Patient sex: M
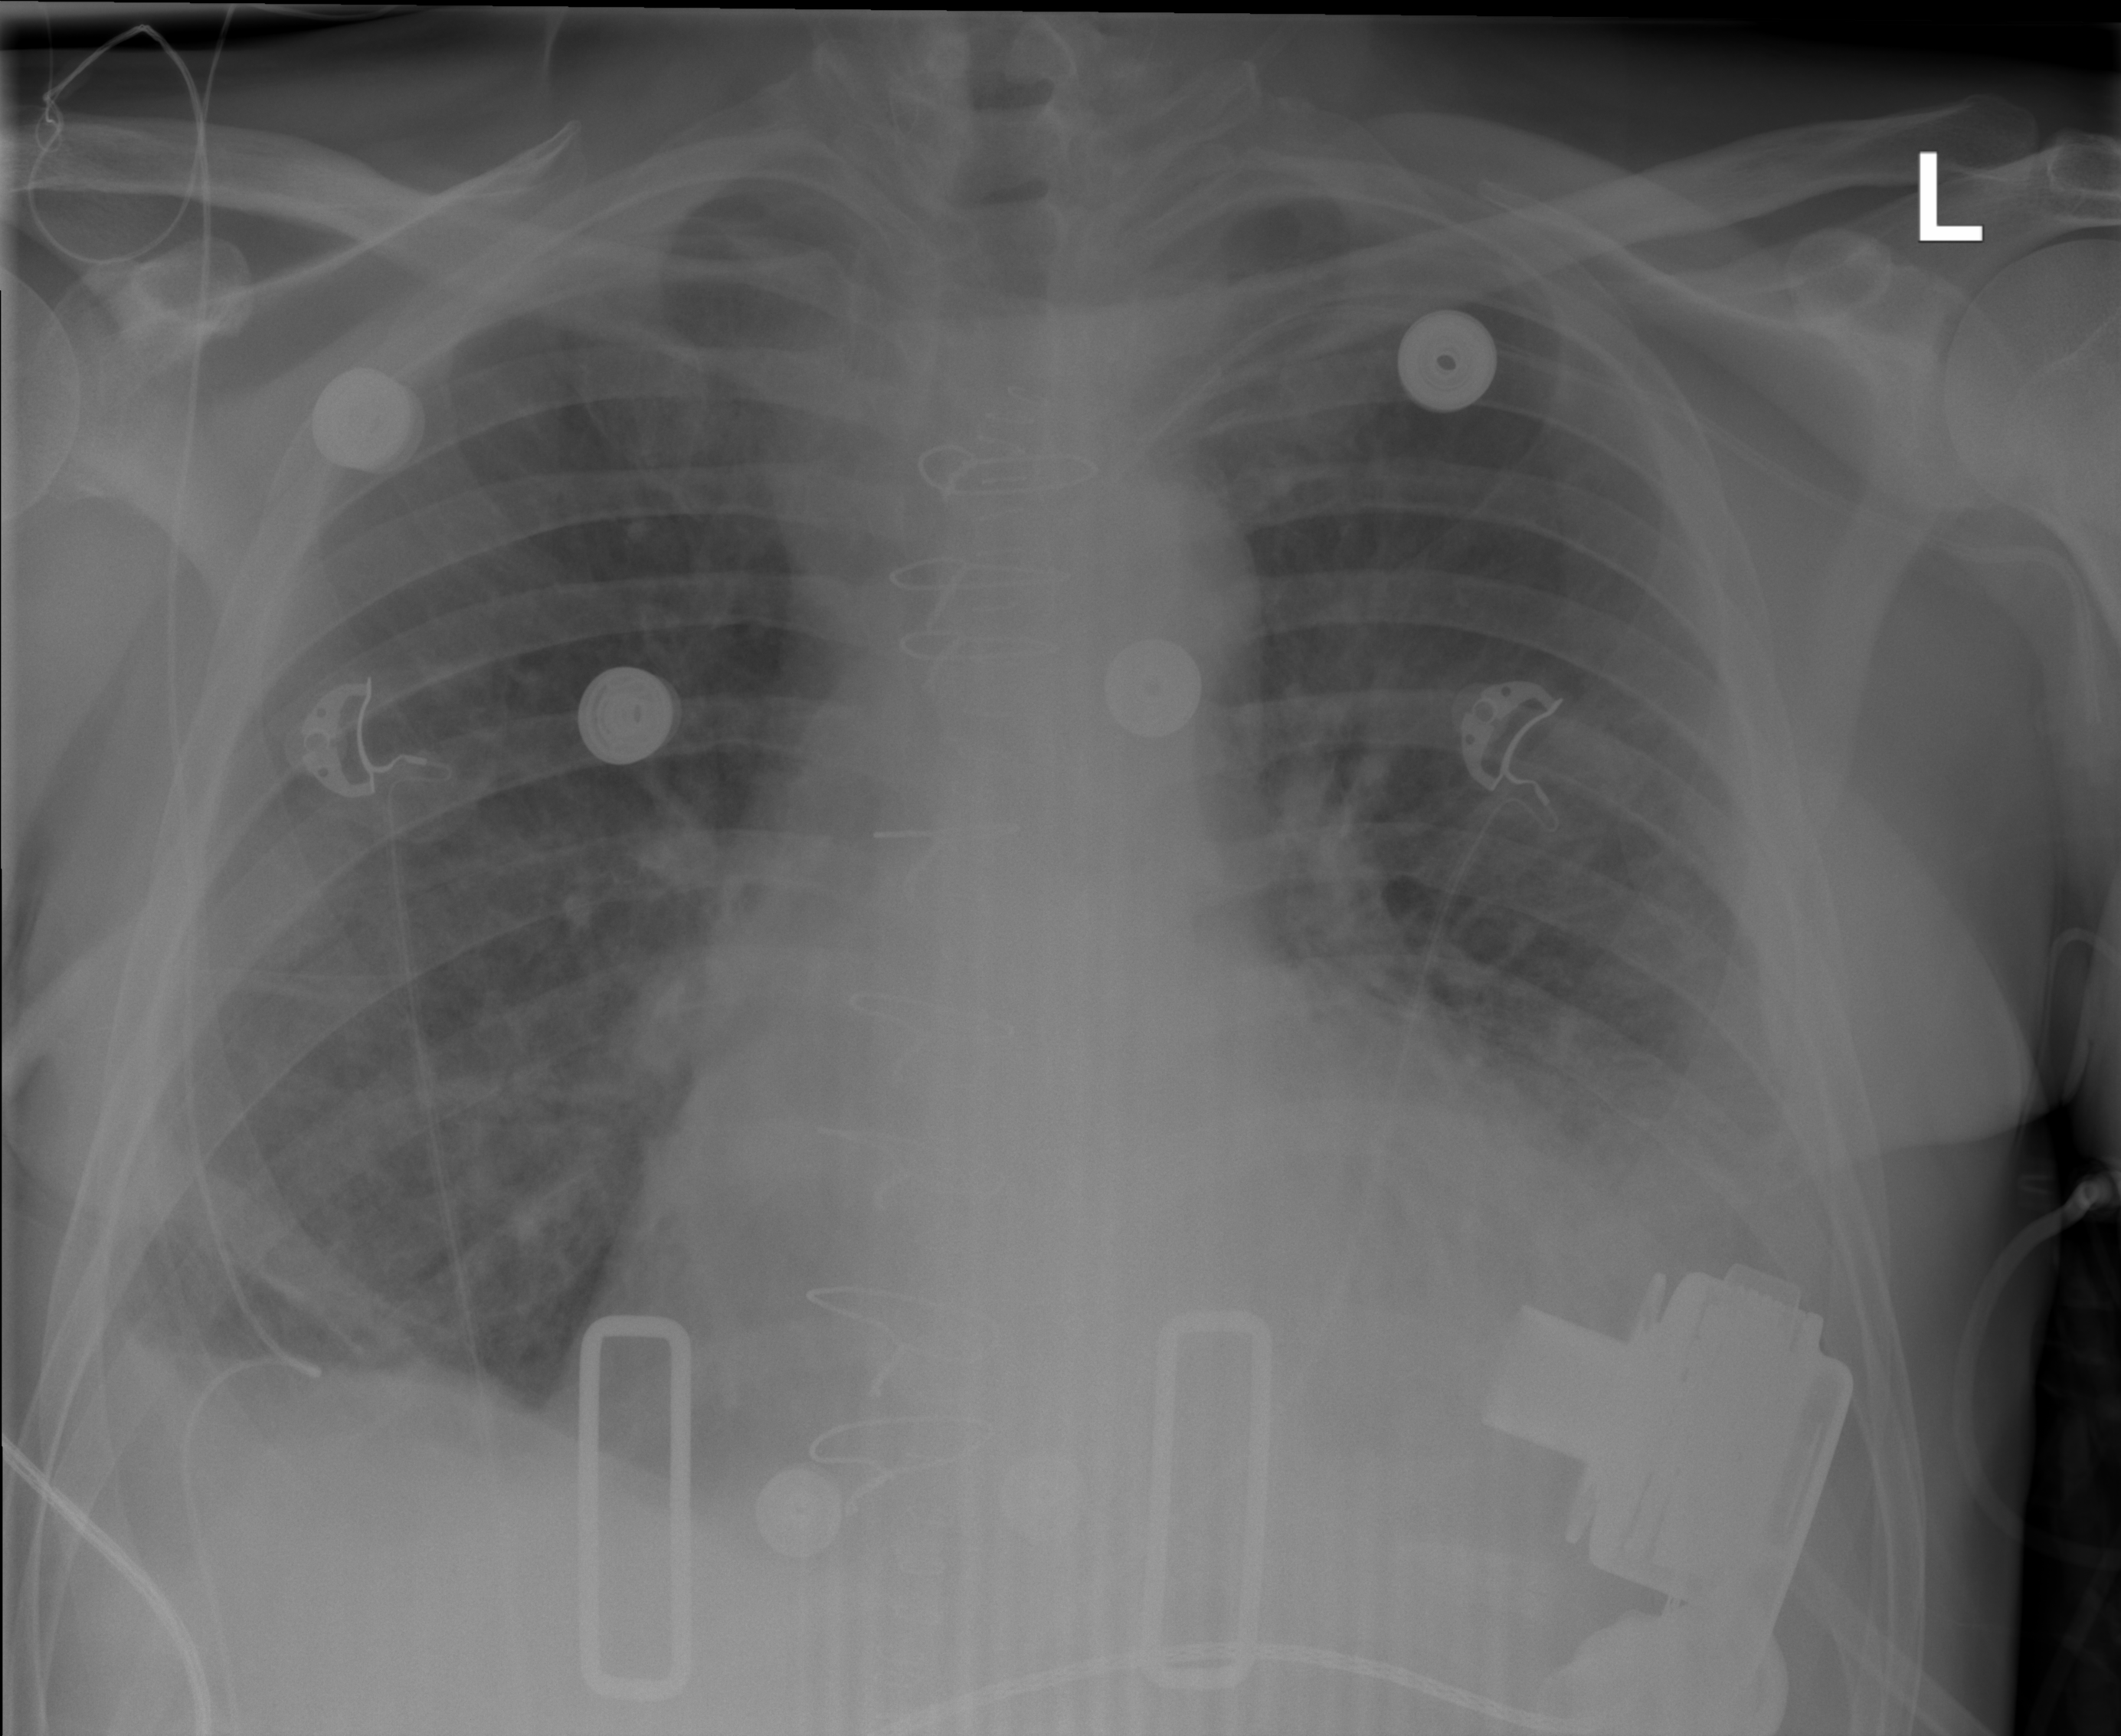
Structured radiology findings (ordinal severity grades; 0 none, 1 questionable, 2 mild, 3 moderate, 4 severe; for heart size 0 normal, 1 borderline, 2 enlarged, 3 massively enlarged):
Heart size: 2
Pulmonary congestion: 2
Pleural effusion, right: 2
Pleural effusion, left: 2
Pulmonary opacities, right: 1
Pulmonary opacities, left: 1
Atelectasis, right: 2
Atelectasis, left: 2